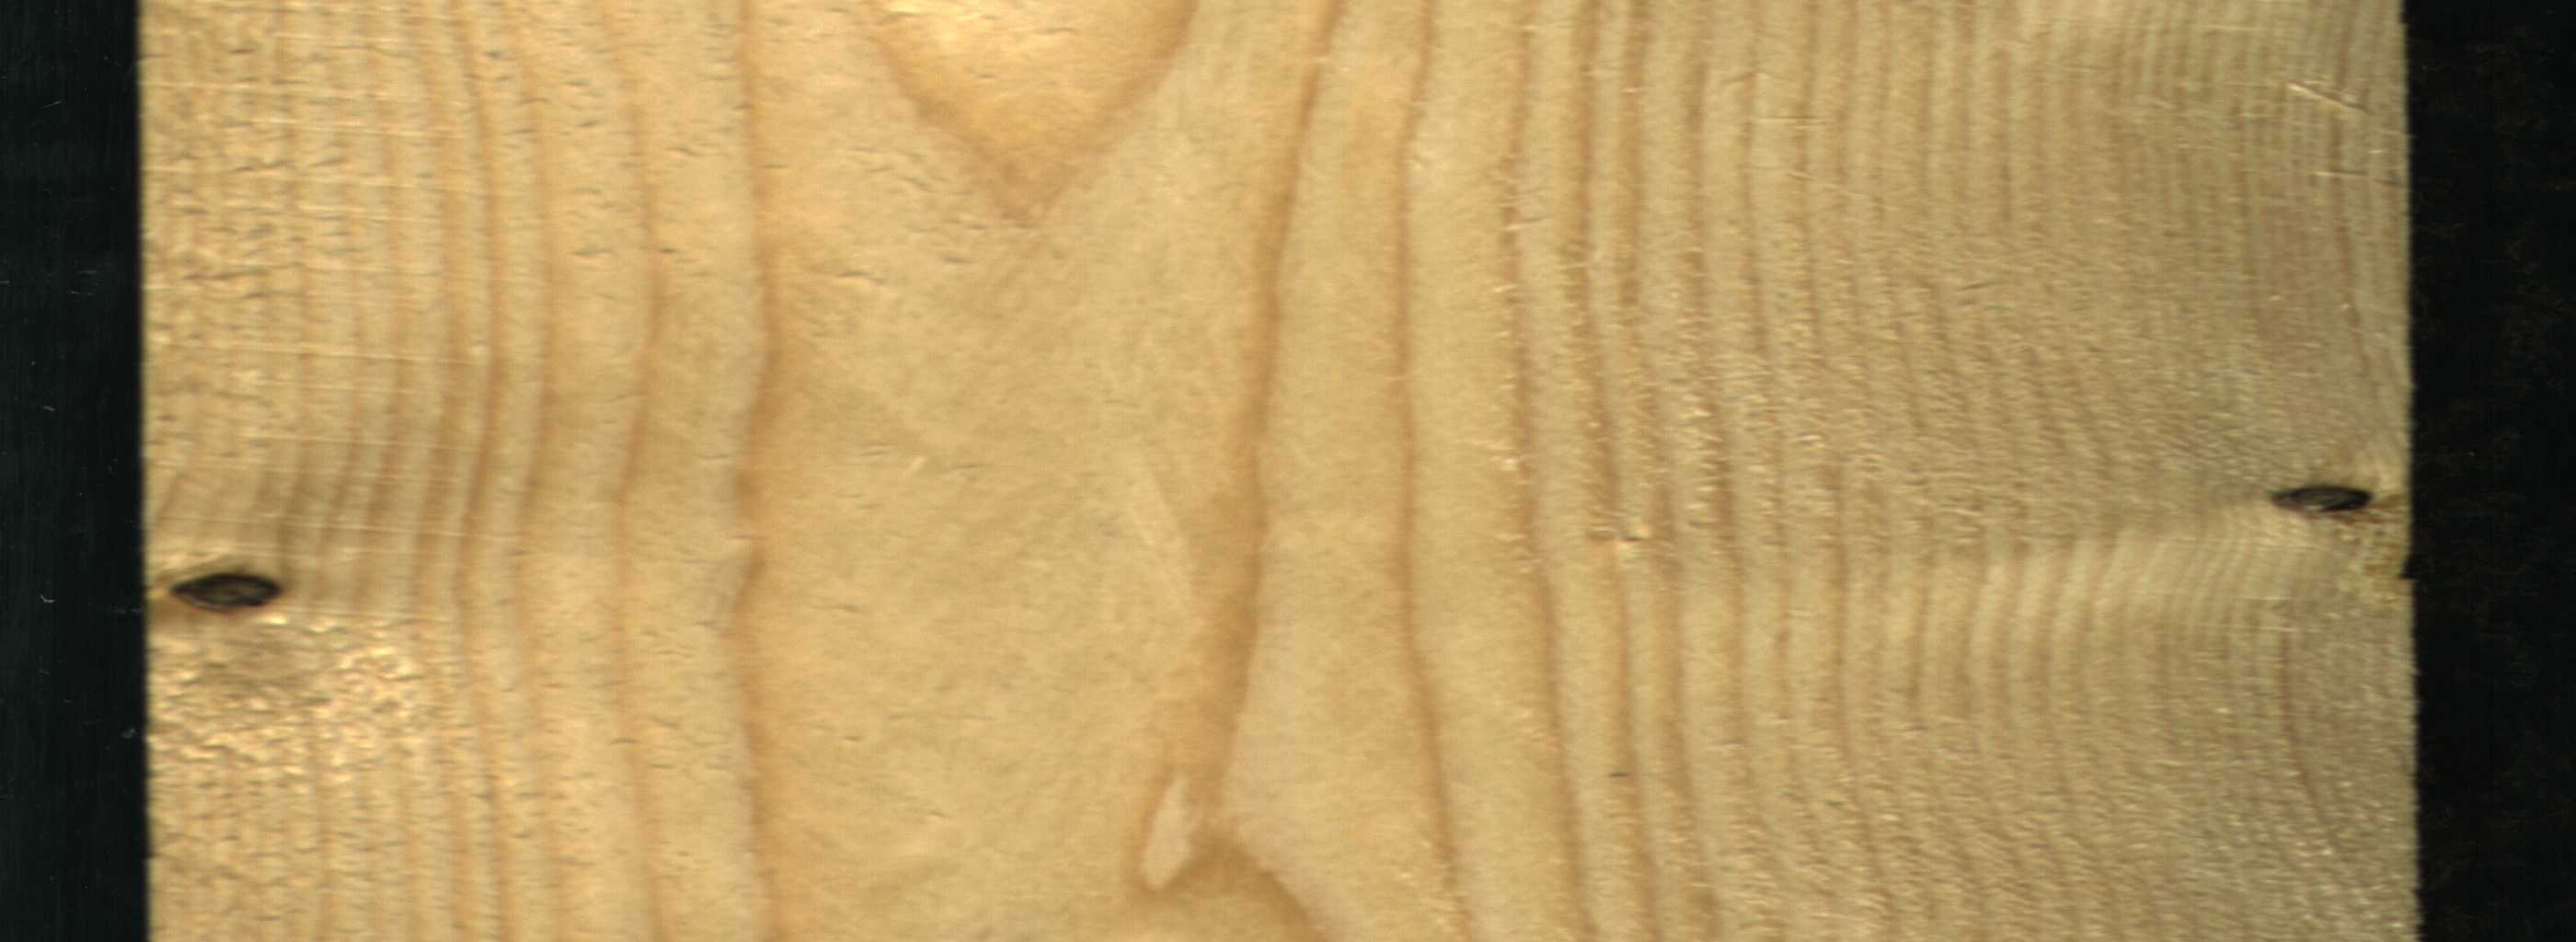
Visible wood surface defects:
Dead_Knot
Dead_Knot